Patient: sex M, age 61
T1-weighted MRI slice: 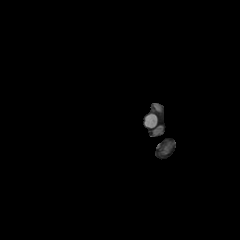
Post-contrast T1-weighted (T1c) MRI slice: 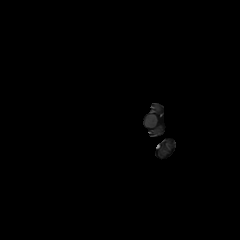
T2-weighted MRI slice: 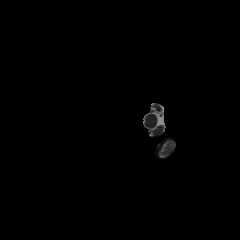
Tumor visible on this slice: no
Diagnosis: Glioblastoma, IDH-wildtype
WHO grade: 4